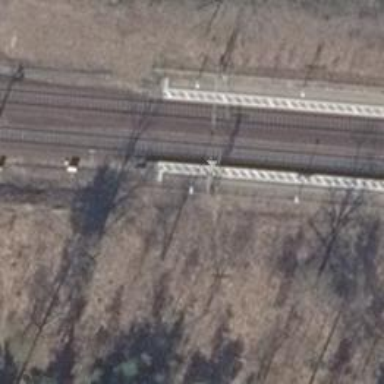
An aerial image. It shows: Platform edge at railway station.